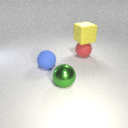
large blue rubber sphere to the left of large red rubber sphere